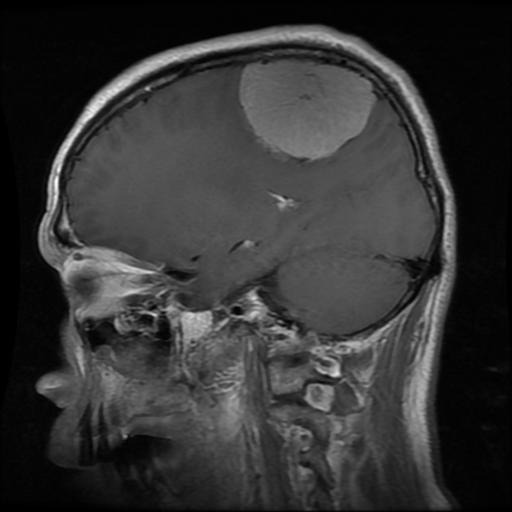
Label: meningioma